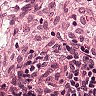
Metastatic tissue present: no